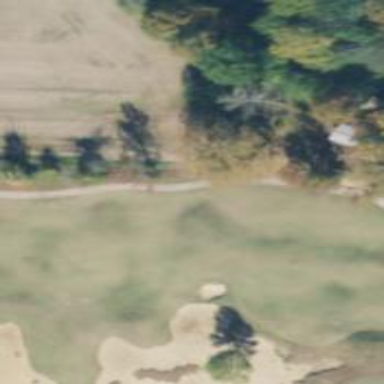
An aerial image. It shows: View of golf hole.